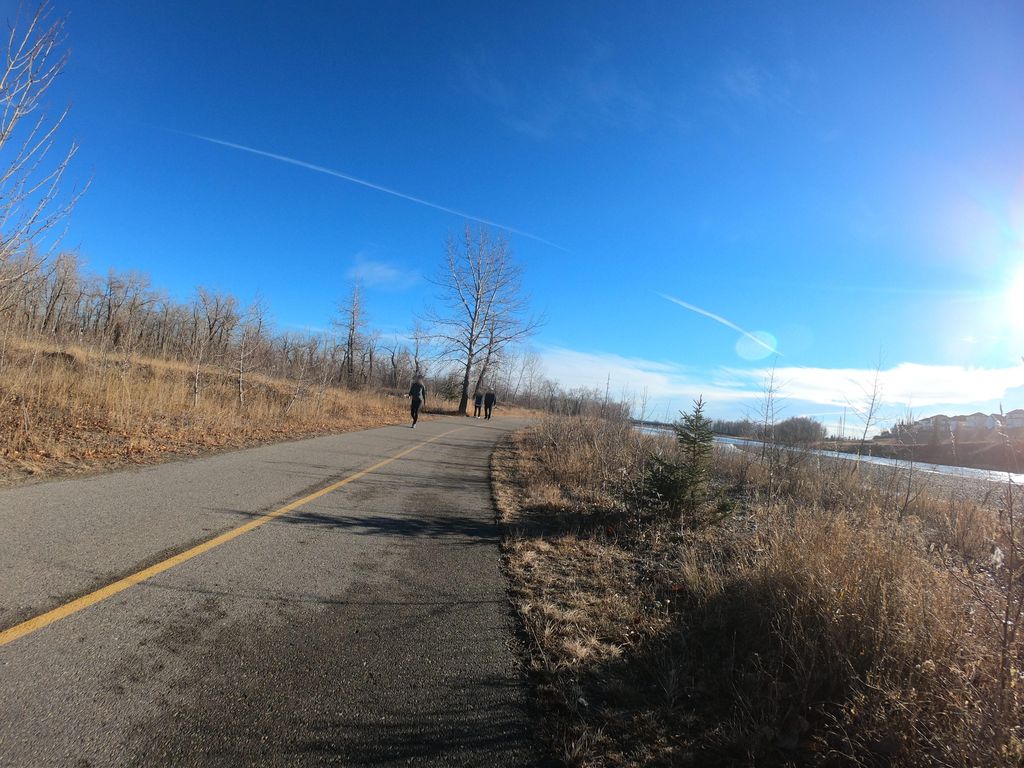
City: calgary